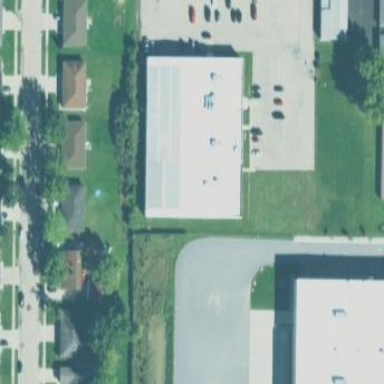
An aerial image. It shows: Building that houses bowling alley.